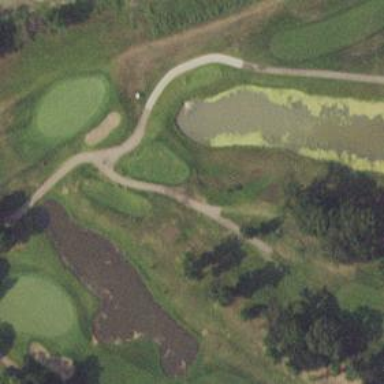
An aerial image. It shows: Water hazard in golf course. The hazard is natural water feature.